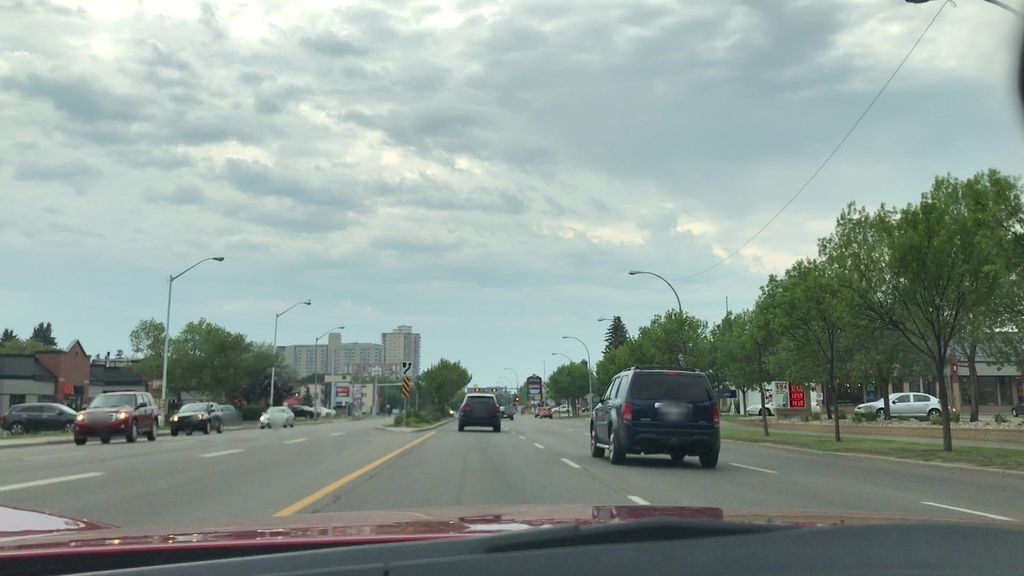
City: edmonton